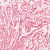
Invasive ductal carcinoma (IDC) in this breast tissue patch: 0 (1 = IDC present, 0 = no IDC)